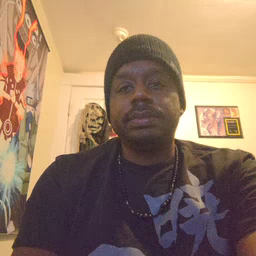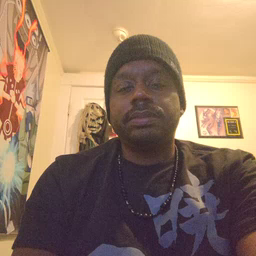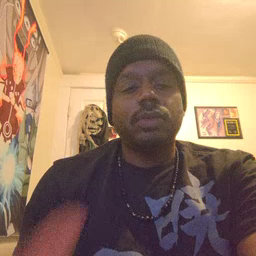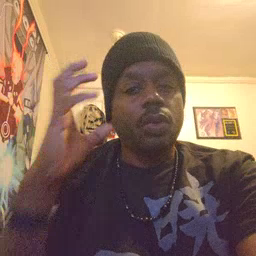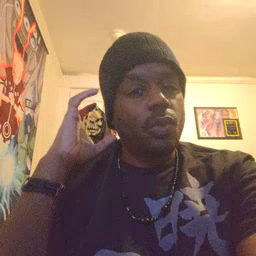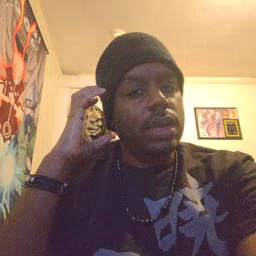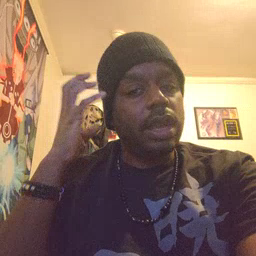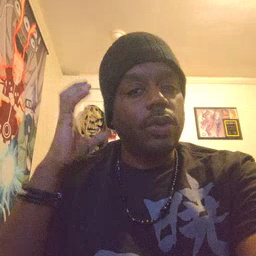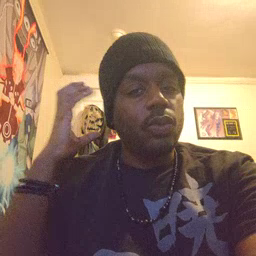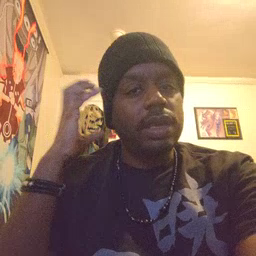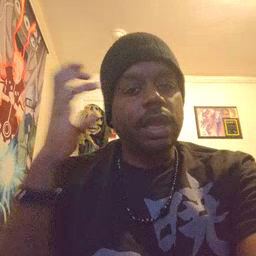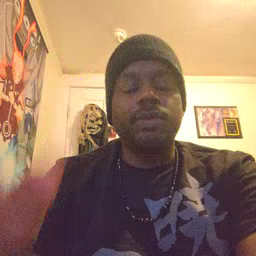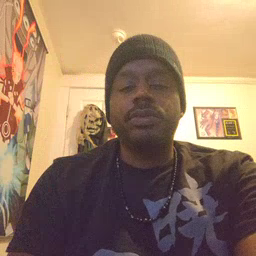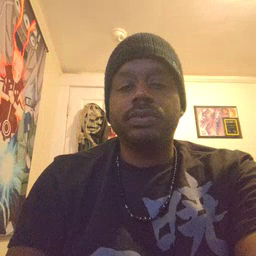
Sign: radio